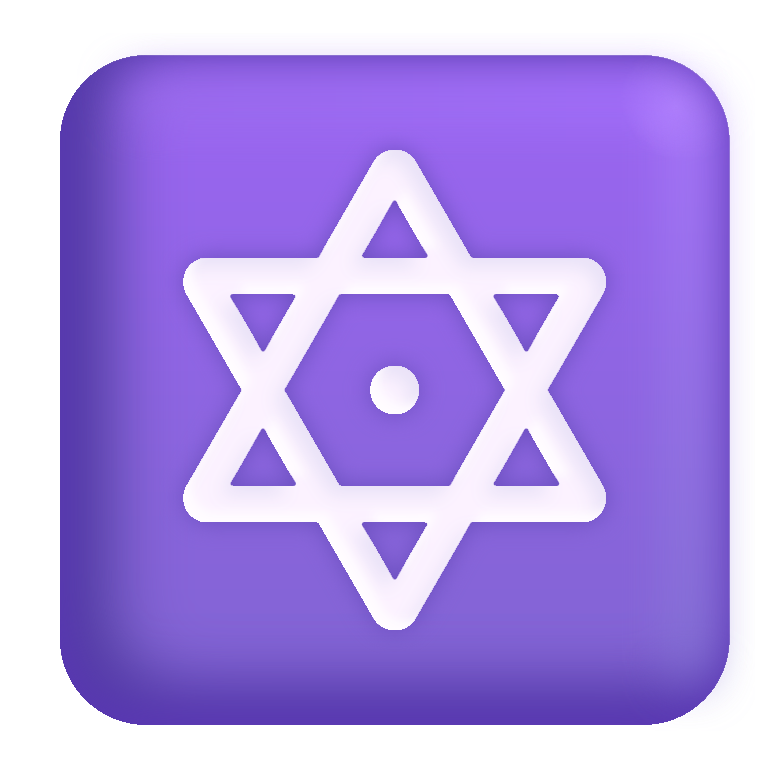
dotted six pointed star color